Field crop: tomato
Growth stage: 1
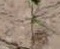
Species: cyperus